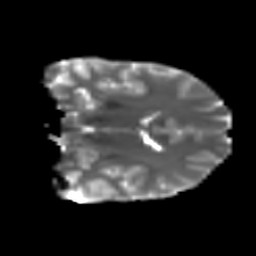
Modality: T2w
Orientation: coronal
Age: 16
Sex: male
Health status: ill
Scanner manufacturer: ge
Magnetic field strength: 3 T
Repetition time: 6.789 s
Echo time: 0.0796 s